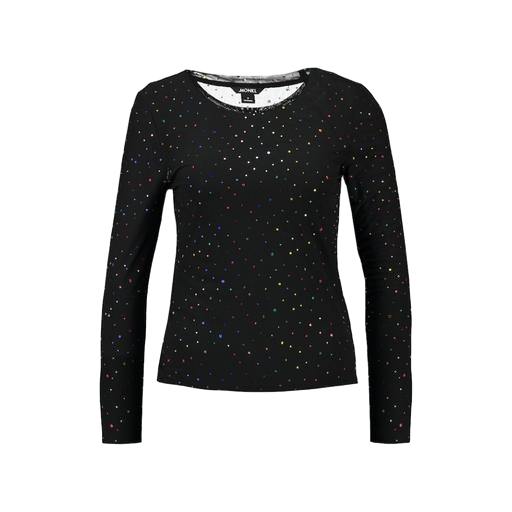
long-sleeve t-shirt only macy, black geo-print t-shirt only macy, multicolor black constellation t-shirt, white background